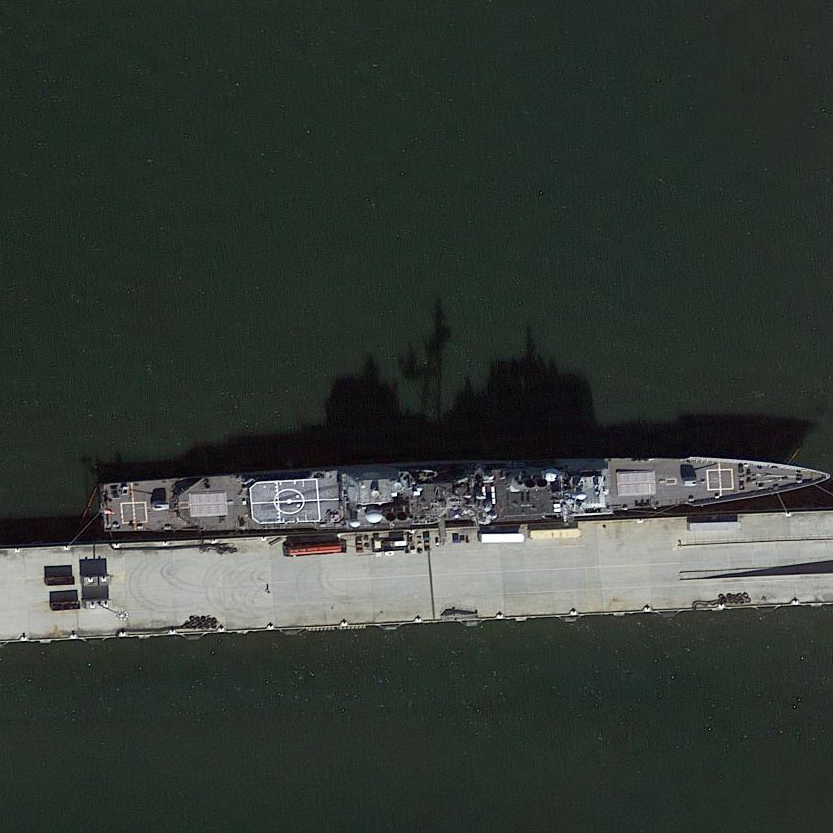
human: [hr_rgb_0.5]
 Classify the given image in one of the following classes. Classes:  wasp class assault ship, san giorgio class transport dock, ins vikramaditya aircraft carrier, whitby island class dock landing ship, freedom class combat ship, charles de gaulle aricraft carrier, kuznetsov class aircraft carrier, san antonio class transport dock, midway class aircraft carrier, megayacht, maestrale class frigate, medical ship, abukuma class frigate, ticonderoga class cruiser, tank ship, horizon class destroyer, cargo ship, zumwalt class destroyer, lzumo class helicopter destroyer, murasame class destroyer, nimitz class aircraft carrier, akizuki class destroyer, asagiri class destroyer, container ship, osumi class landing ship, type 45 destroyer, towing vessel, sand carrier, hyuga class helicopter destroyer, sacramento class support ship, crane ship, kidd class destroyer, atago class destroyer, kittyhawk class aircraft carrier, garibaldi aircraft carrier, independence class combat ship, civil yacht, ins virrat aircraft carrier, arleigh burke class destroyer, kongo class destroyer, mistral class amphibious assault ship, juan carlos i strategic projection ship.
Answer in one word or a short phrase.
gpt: Ticonderoga class cruiser